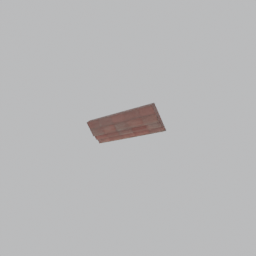
Label: architecture